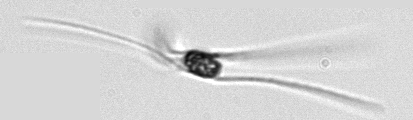
Label: Chaetoceros_danicus